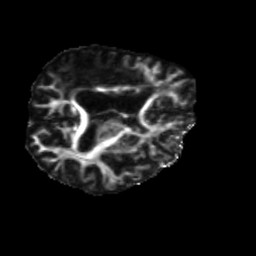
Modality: FA
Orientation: axial
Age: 54
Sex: male
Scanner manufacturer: siemens
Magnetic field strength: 3 T
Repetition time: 5.25 s
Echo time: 0.08 s